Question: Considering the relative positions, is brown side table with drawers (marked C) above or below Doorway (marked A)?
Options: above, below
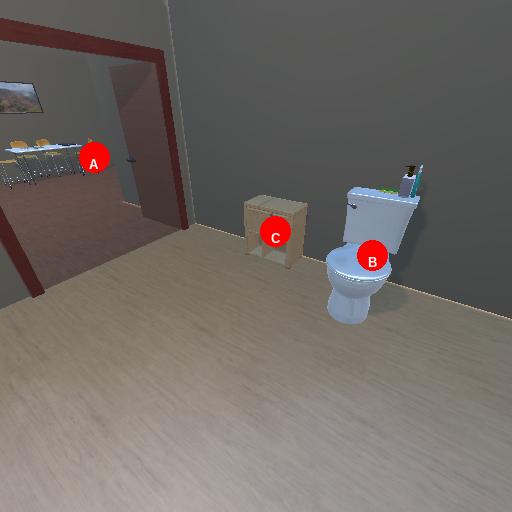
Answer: above